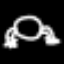
Label: frog